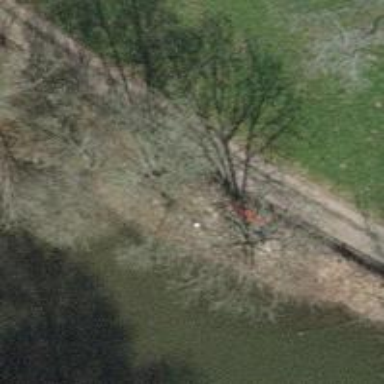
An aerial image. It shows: Bench for seating.